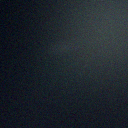
Screen state: off